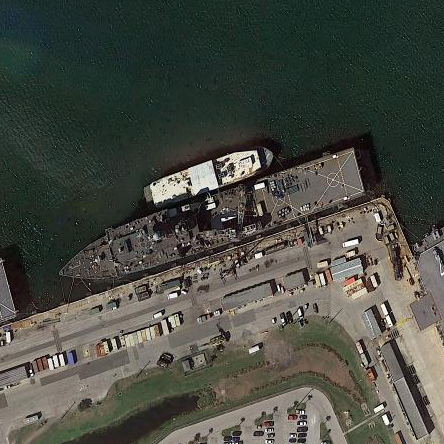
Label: combat